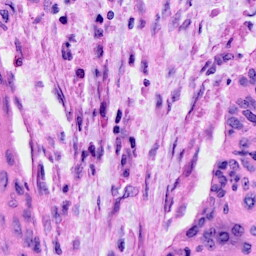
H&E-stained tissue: Cervix